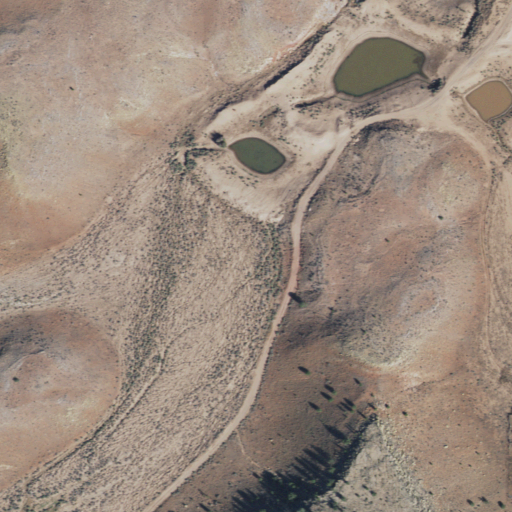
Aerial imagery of valley in Arizona named West Fork Black Canyon containing shrub, open development, and low intensity development